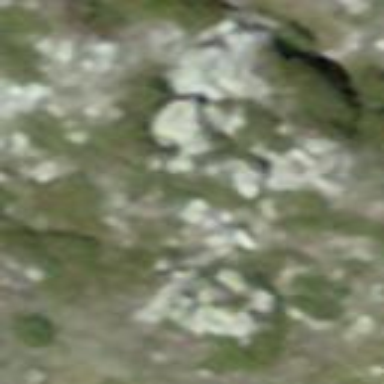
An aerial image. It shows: Natural scree.